Question: My app is throwing this error:
'''
error C2039: 'result_type' : is not a member of ''global namespace''
'''
for this code:
'''
void handle_read_headers(const boost::system::error_code& err, RESTClient::response& resp)
{
if (!err)
{
// Process the response headers.
std::istream response_stream(&response_);
std::string header;
while (std::getline(response_stream, header) && header != "
")
std::cout << header << "
";
std::cout << "
";
// Write whatever content we already have to output.
if (response_.size() > 0)
std::cout << &response_;
(&resp)->body = "Yehey!!!";
// Start reading remaining data until EOF.
boost::asio::async_read(socket_, response_,
boost::asio::transfer_at_least(1),
boost::bind(&client::handle_read_content, this,
boost::asio::placeholders::error, boost::ref(resp)));
}
else
{
std::cout << "Error: " << err << "
";
}
}
'''
The "bound" function looks like this:
'''
void handle_read_content(const boost::system::error_code& err, RESTClient::response& resp){}
'''
What could be wrong in my code?
I was able to compile the code with these changes

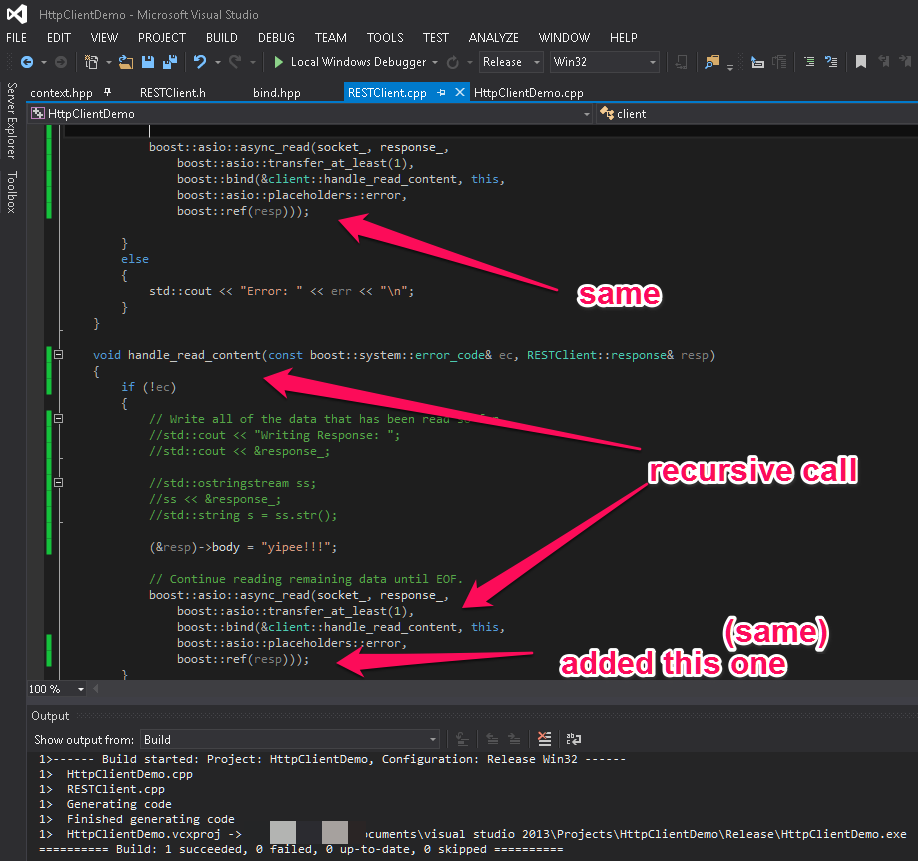
Answer: According to this documentation page ReadHandler needs to take and error code the number of bytes transferred.
It might be that MSVC is more picky/sensitive about the missing placeholders when invoking a bind expression.1
Try adding the placeholder parameter to the bind:
'''
// Start reading remaining data until EOF.
boost::asio::async_read(socket_, response_,
boost::asio::transfer_at_least(1),
boost::bind(&client::handle_read_content, this,
boost::asio::placeholders::error,
boost::asio::placeholders::bytes_transferred,
boost::ref(resp)));
'''
And obviously to the handler function itself too:
'''
void handle_read_content(const boost::system::error_code& ec, size_t bytes_transferred, RESTClient::response& resp){}
'''
## Update
I have spent unreasonable amounts of effort (thanks to @qballer, @nab, and others on the live feed too!) to reproduce this in Visual Studio and got this:

For the record: that was
- - - -
---
1 in fact I've sometimes noticed that Asio accepts slightly different signatures for handler functions using GCC (my preferred compiler). I've always wondered whether that is a feature, or perhaps a bug?